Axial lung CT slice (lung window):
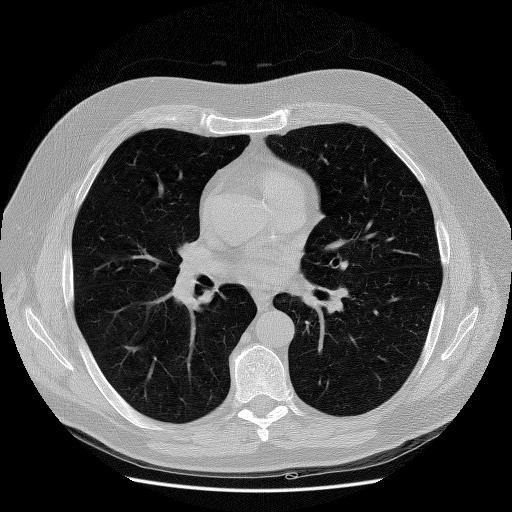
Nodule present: no